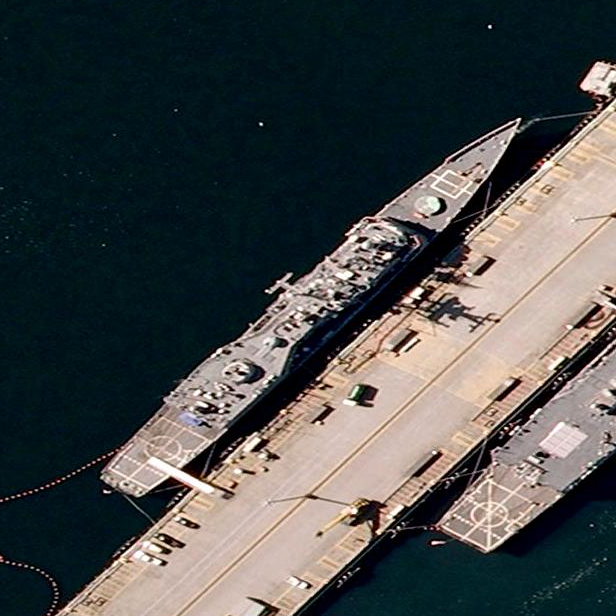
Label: cruiser